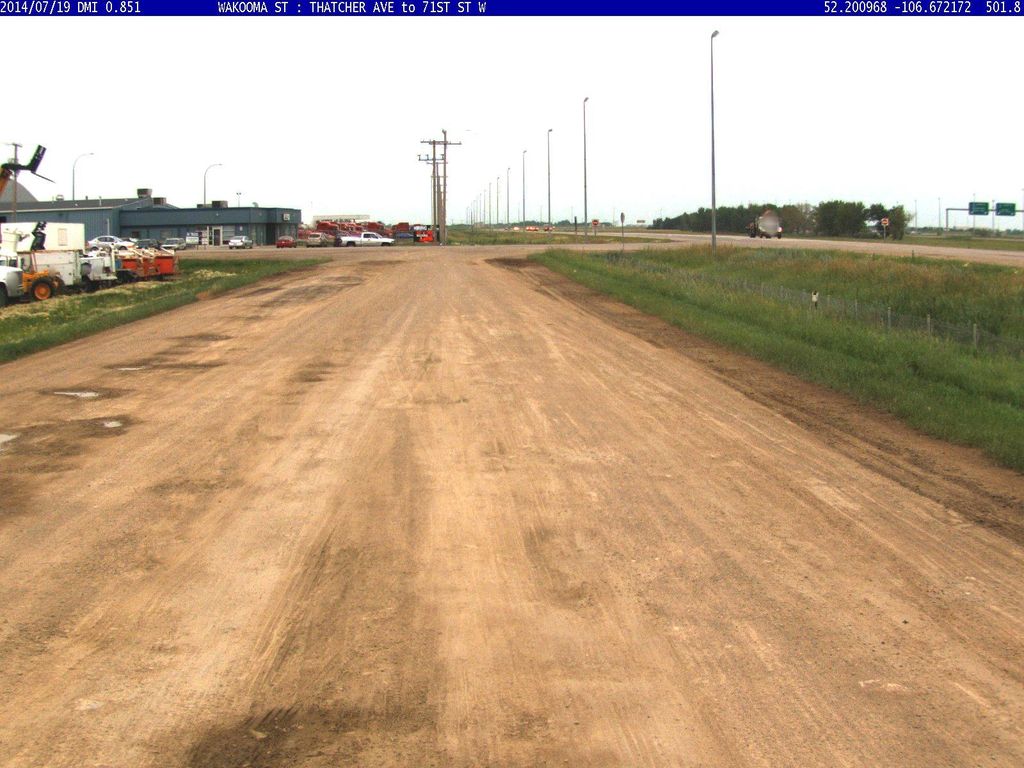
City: saskatoon